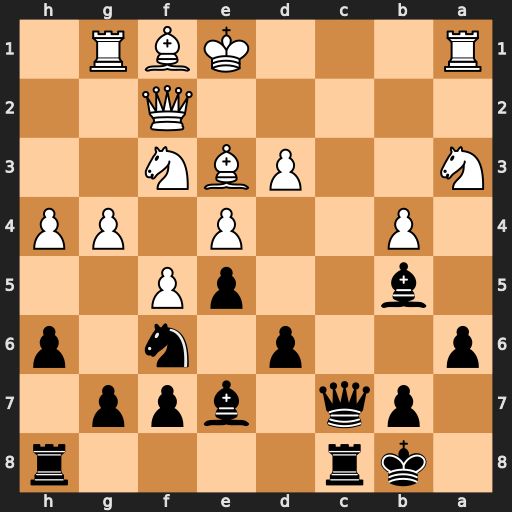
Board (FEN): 1kr4r/1pq1bpp1/p2p1n1p/1b2pP2/1P2P1PP/N2PBN2/5Q2/R3KBR1
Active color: b
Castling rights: Q
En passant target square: -
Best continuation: Qc3+ Qd2 Qxa1+